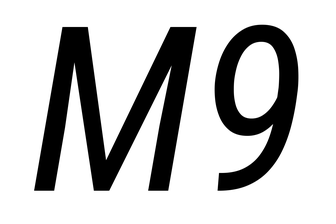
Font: Roboto-Italic_Condensed_Italic